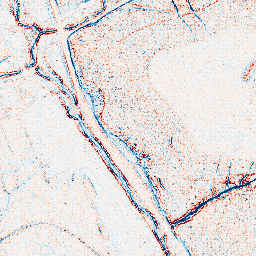
Category: edge_preserving
Decomposition family: anisotropic_diffusion
Decomposition parameters: iterations: 5
kappa: 50
gamma: 0.05
Upsampling method: nearest
Upsampling parameters: scale: 2
Upsampling scale: 2